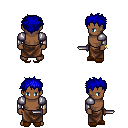
a pixel art fantasy rpg character, male body template, human, dark skin, steel arm armor, robe skirt, blue bedhead hairstyle, bracelets, brown slippers, dagger, four views (front, back, left, right), 2x2 character sprite sheet, small pixel art, hard edges, no anti-aliasing